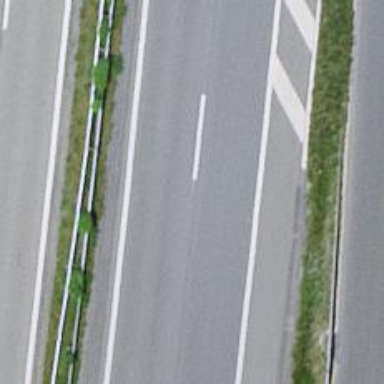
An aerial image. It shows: Asphalt motorway.